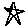
Label: star